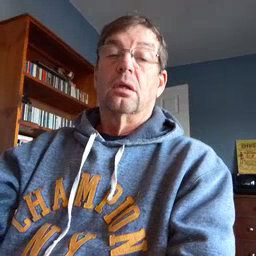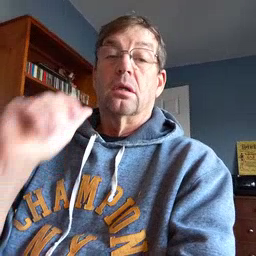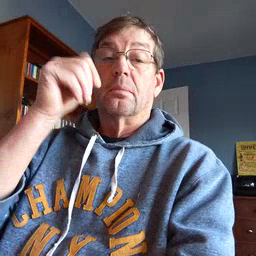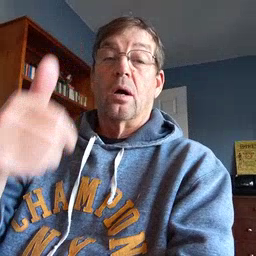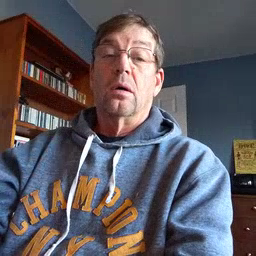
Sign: tomorrow